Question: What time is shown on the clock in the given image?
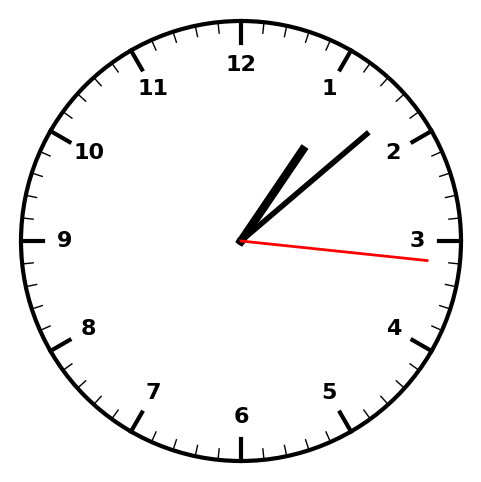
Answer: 01:08:16